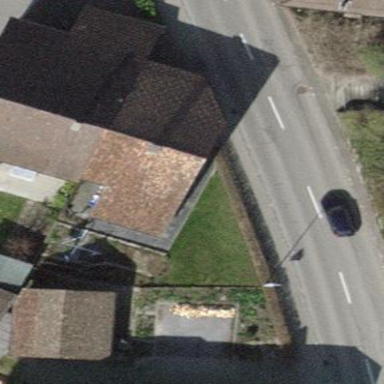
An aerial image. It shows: Gabled roof house.